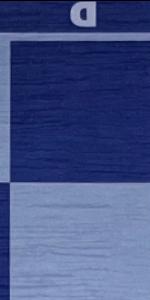
Label: Empty